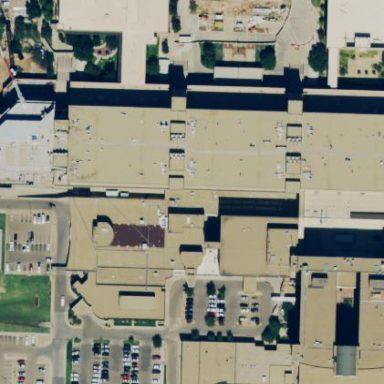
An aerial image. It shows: Hospital building.